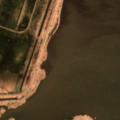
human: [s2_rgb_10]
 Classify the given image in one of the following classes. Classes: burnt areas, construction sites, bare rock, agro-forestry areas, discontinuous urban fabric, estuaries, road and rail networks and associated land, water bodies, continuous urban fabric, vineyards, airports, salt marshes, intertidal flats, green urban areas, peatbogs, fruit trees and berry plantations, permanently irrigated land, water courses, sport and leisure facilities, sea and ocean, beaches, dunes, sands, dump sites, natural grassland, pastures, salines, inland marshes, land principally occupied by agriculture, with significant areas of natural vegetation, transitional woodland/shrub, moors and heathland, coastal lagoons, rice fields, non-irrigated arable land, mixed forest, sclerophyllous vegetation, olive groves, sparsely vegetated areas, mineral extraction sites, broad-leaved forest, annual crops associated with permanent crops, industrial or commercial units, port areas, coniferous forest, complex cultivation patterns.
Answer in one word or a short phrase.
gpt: pastures, inland marshes, water bodies